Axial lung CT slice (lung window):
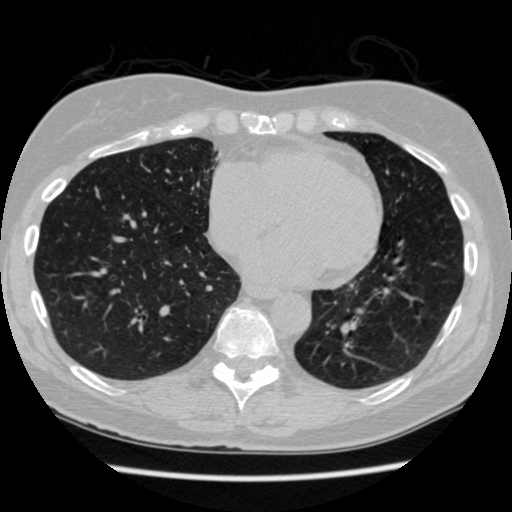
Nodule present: no